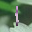
Label: 1